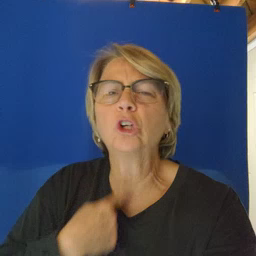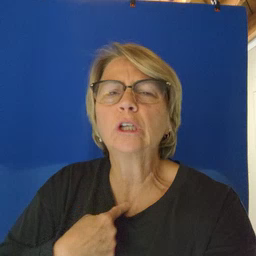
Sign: thirsty